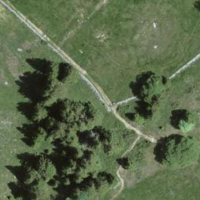
EUNIS habitat code: 24
Species observed at this site:
Noccaea montana
Juniperus communis